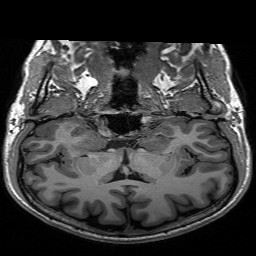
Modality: T1w
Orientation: sagittal
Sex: male